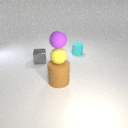
large brown rubber cylinder below small purple rubber sphere